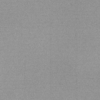
Label: dusty